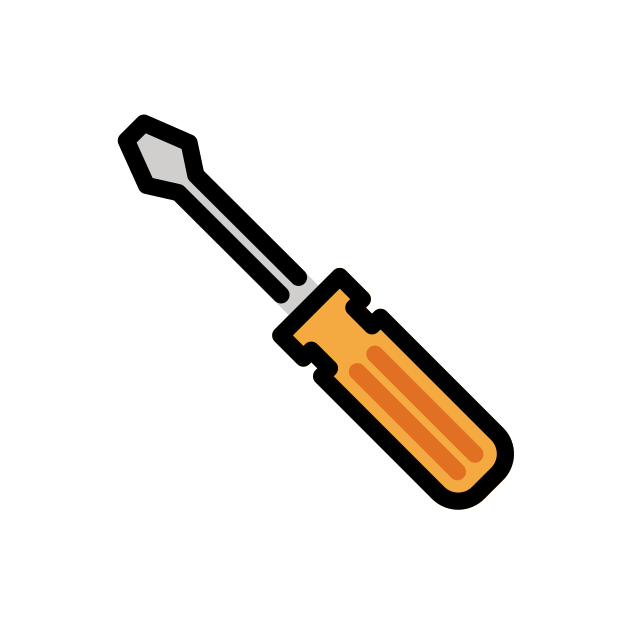
Emoji: 🪛
Name: screwdriver
Unicode: 0x1fa9b